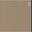
Piece: xx